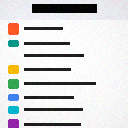
Screen state: on